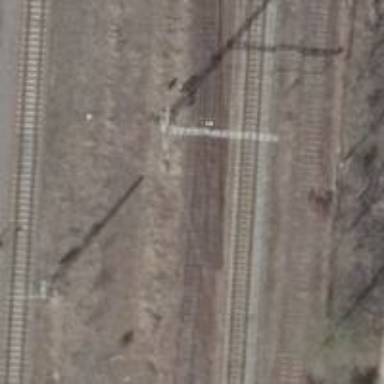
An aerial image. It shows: Abandoned railway yard.